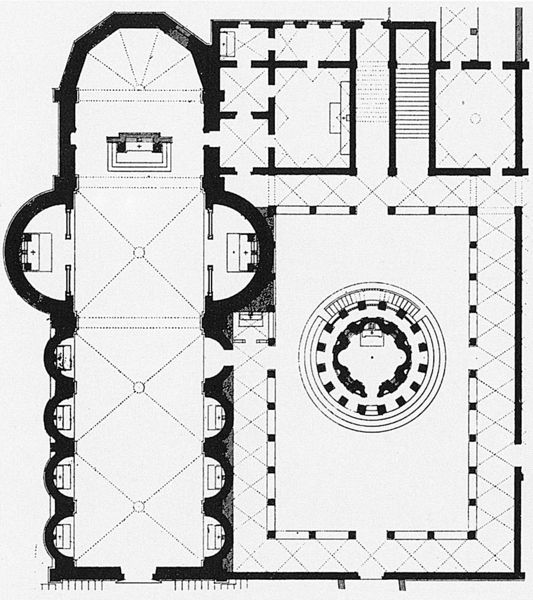
Titel: Tempietto bei S. Pietro in Montorio
Künstler: Donato Bramante
Standort: Rom, S. Pietro in Montorio, Tempietto (EU - I - Latium)
Schlagwörter: zeichnung, gebäude, haus, kirche, brunnen, mauer, hof, treppe, treppen, stufen, anbau, innenhof, gewölbe, kloster, schwarzweiß, entwurf, altar, hauptschiff, kirchenschiff, kalotte, chor, plan, riß, säulengang, grundriss, kreuzgang, aufriss, bauplan, hallenkirche, konchen, chorumgang, travee, vierungsquadrat, westchor, nebenaltäre